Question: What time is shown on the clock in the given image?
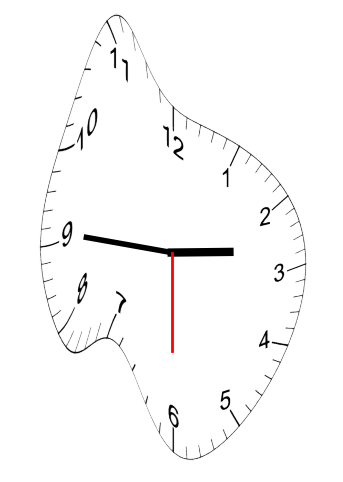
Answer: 02:45:30